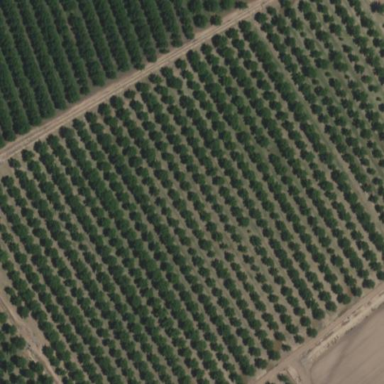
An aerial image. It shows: Orchard.